Question: The problem is, if you click the button and expand the phone number, the stackpanel & border expand, which is great, but if you collapse it, the stackpanel & border do not collapse.

'''
<Window x:Class="WpfApplication1.MainWindow"
xmlns="http://schemas.microsoft.com/winfx/2006/xaml/presentation"
xmlns:x="http://schemas.microsoft.com/winfx/2006/xaml"
Title="MainWindow" Height="350" Width="525"
Background="White"
>
<StackPanel>
<Border BorderBrush="Black" BorderThickness="1">
<ListBox x:Name="myListBox">
<ListBox.ItemTemplate>
<DataTemplate>
<StackPanel Background="LightBlue" >
<StackPanel Orientation="Horizontal">
<TextBlock Text="John Smith"/>
<Button Click="Button_Click" Width="25" Height="25"/>
</StackPanel>
<StackPanel x:Name="PhoneNumber" Visibility="Collapsed">
<TextBlock Text="12345"/>
</StackPanel>
</StackPanel>
</DataTemplate>
</ListBox.ItemTemplate>
</ListBox>
</Border>
</StackPanel>
</Window>
'''
With the following code-behind:
'''
using System;
using System.Collections.Generic;
using System.Linq;
using System.Text;
using System.Windows;
using System.Windows.Controls;
using System.Windows.Data;
using System.Windows.Documents;
using System.Windows.Input;
using System.Windows.Media;
using System.Windows.Media.Imaging;
using System.Windows.Navigation;
using System.Windows.Shapes;
namespace WpfApplication1
{
public partial class MainWindow : Window
{
public MainWindow()
{
InitializeComponent();
myListBox.ItemsSource = new List<int>() { 1, 2 }; //add 2 elements;
}
private void Button_Click(object sender, RoutedEventArgs e)
{
Button btn = sender as Button;
StackPanel sp1 = VisualTreeHelper.GetParent(btn) as StackPanel;
StackPanel sp2 = VisualTreeHelper.GetParent(sp1) as StackPanel;
StackPanel phone = sp2.FindName("PhoneNumber") as StackPanel;
if (phone.Visibility == System.Windows.Visibility.Collapsed)
phone.Visibility = System.Windows.Visibility.Visible;
else
phone.Visibility = System.Windows.Visibility.Collapsed;
myListBox.UpdateLayout(); //these don't collapse my space
this.UpdateLayout(); //these don't collapse my space
}
}
}
'''
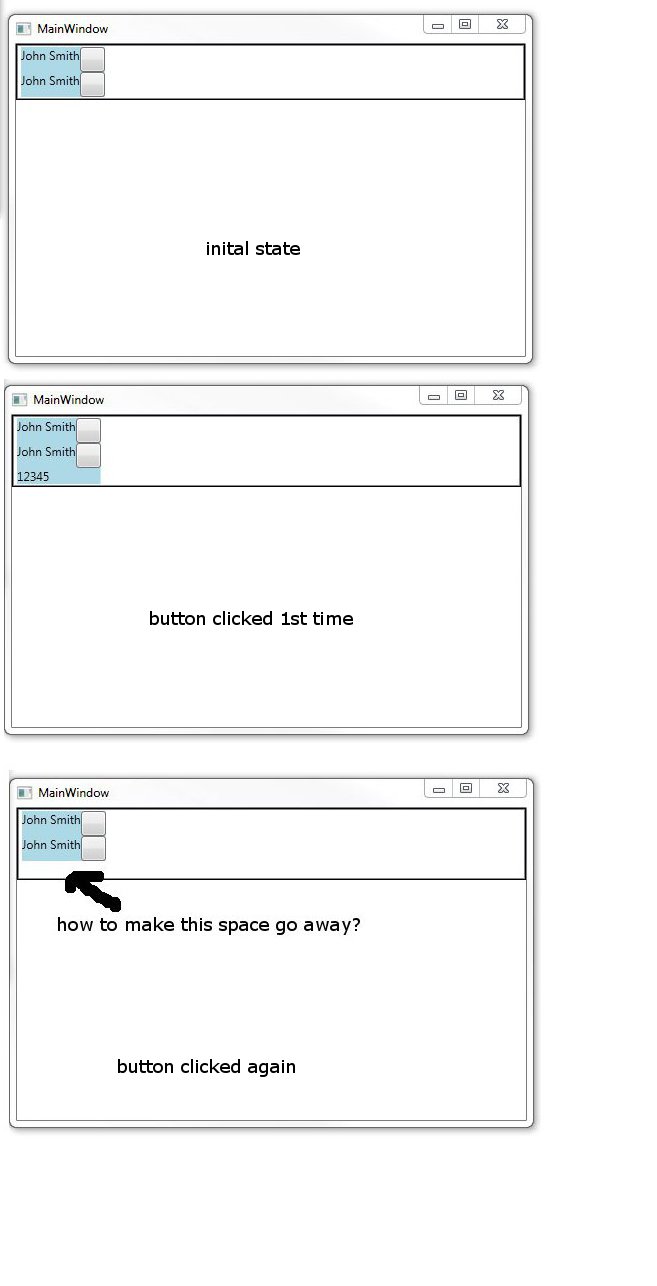
Answer: Didn't dig to deep into this but it looks like you'll have to call 'InvalidateMeasure' all the way up the chain to the 'ItemsPresenter' (actually, the 'ItemsPanelTemplate'). I'll update if I can up with something better
'''
private void Button_Click(object sender, RoutedEventArgs e)
{
Button btn = sender as Button;
StackPanel sp1 = VisualTreeHelper.GetParent(btn) as StackPanel;
StackPanel sp2 = VisualTreeHelper.GetParent(sp1) as StackPanel;
StackPanel phone = sp2.FindName("PhoneNumber") as StackPanel;
if (phone.Visibility == System.Windows.Visibility.Collapsed)
phone.Visibility = System.Windows.Visibility.Visible;
else
phone.Visibility = System.Windows.Visibility.Collapsed;
DependencyObject dpObject = btn;
while (dpObject != null)
{
if (dpObject is UIElement)
{
(dpObject as UIElement).InvalidateMeasure();
}
if (dpObject is ItemsPresenter)
break;
dpObject = VisualTreeHelper.GetParent(dpObject);
}
}
'''